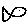
Label: fish